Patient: sex M, age 62
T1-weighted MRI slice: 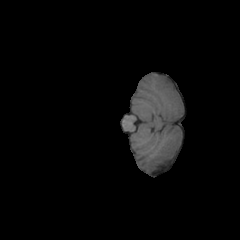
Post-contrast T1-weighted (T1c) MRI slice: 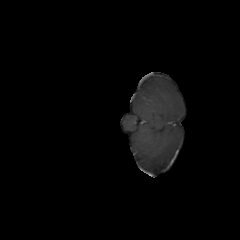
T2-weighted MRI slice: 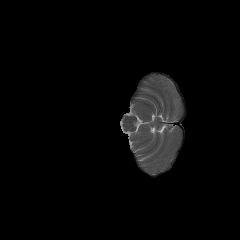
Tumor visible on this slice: no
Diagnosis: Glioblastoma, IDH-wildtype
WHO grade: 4